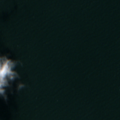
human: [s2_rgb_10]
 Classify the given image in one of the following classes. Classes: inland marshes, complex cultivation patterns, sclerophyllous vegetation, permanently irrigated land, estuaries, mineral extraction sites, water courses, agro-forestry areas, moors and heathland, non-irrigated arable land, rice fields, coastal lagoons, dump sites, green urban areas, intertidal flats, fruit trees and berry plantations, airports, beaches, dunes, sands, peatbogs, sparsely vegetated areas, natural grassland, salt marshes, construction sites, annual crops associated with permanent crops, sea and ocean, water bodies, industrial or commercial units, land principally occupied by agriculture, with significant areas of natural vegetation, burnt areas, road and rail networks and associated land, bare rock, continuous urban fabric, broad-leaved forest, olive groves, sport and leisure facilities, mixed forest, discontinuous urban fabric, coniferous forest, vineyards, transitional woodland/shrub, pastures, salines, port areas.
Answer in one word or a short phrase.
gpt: sea and ocean